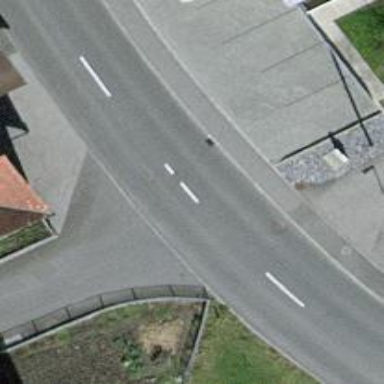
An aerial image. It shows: Zebra crossing on the road.